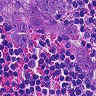
Metastatic tissue present: yes